Interaction volume radius: 10 \u00c5
Interaction volume height: 25 \u00c5
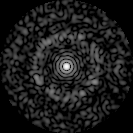
Disorder parameter: 0.8357